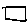
Label: square